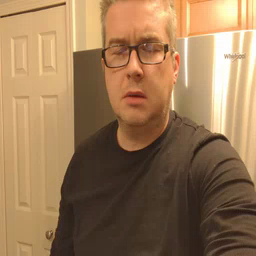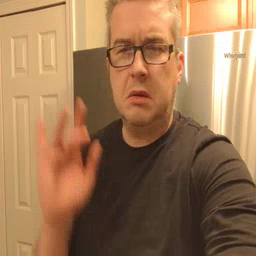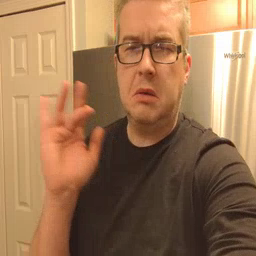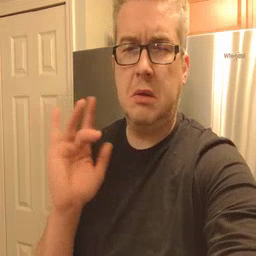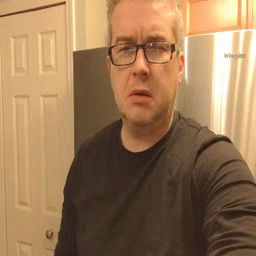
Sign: yucky